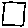
Label: square